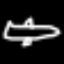
Label: airplane